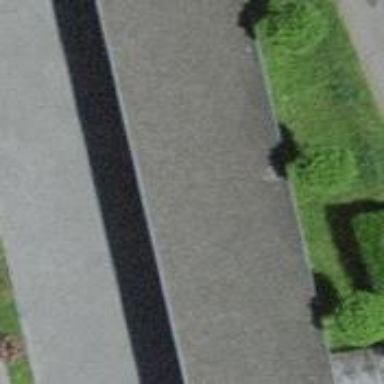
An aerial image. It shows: Flat roofed garages.